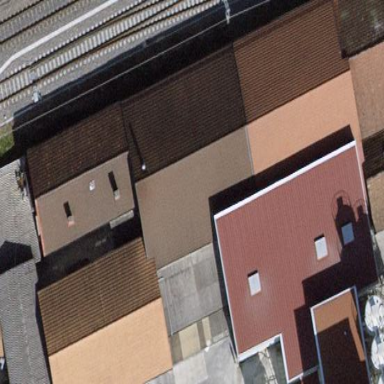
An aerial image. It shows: Industrial building.